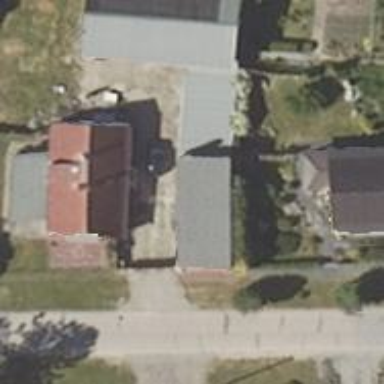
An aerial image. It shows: Driveway.